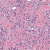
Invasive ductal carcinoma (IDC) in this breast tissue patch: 1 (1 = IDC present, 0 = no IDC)